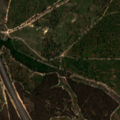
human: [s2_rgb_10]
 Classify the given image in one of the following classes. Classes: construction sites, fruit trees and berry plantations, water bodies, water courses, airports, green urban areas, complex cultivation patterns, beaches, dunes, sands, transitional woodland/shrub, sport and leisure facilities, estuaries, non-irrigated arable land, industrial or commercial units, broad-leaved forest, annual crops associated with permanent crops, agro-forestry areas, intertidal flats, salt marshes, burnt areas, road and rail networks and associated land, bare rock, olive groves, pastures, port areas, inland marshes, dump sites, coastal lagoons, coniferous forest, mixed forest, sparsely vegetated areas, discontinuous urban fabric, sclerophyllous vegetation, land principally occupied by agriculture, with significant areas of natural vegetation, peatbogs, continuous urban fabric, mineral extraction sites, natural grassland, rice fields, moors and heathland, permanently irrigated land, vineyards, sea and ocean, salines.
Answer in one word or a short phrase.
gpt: continuous urban fabric